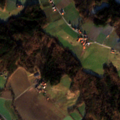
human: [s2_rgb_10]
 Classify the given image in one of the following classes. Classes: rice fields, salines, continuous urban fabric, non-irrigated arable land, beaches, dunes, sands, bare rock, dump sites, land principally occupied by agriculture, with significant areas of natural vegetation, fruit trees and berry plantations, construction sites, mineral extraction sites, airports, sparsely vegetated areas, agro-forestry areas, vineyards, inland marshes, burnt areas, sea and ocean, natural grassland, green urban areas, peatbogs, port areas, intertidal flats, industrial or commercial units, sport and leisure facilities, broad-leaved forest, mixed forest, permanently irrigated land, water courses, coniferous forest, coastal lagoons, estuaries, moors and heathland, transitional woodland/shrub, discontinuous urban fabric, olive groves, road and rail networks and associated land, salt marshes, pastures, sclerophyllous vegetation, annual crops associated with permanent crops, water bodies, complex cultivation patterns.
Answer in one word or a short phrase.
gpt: pastures, complex cultivation patterns, land principally occupied by agriculture, with significant areas of natural vegetation, mixed forest